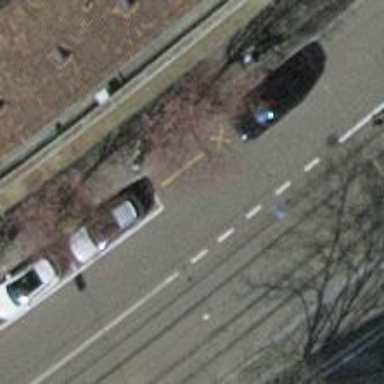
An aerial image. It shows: Residential road with asphalt surface. There is parallel parking available on the right lane.